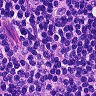
Metastatic tissue present: no